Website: home-depot
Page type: account-selection
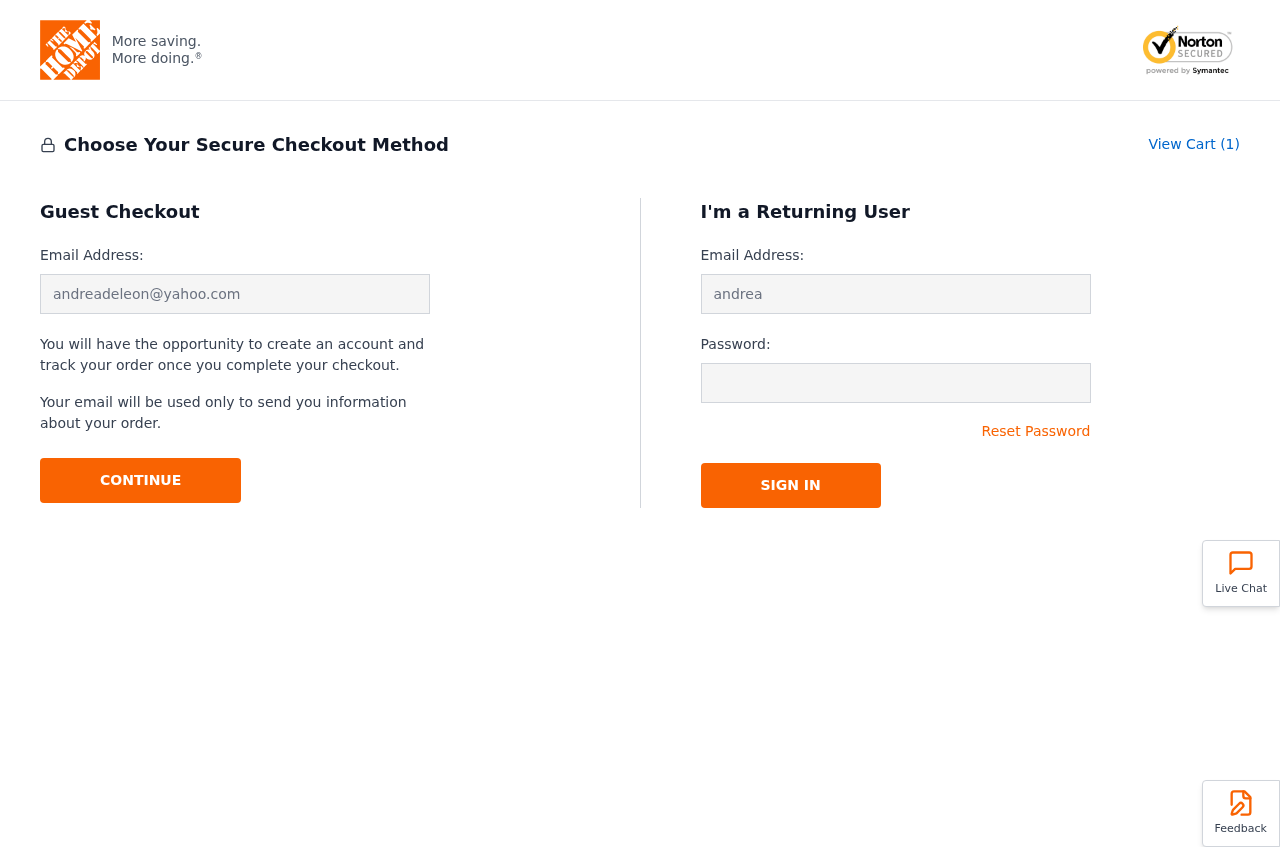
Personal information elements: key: PII_EMAIL
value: andreadeleon@yahoo.com
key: PII_LOGIN_USERNAME
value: andrea.deleon
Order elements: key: ORDER_NUM_ITEMS
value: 1